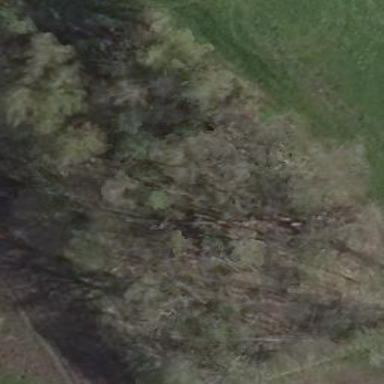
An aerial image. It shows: Forest with broadleaved trees.